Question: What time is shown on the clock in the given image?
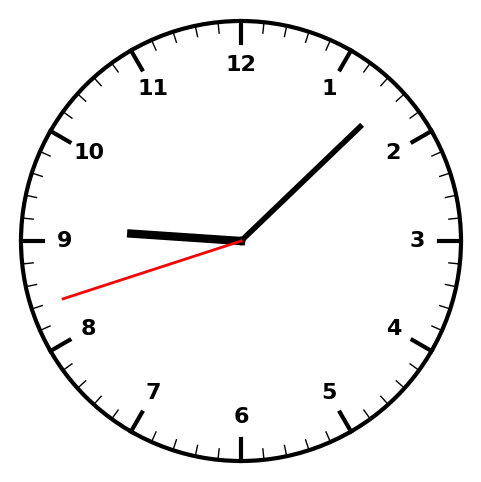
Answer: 09:07:42